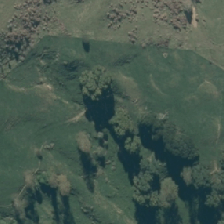
Land cover: deciduous_hardwood